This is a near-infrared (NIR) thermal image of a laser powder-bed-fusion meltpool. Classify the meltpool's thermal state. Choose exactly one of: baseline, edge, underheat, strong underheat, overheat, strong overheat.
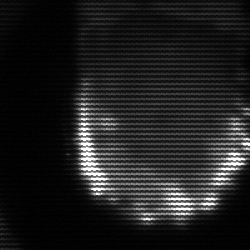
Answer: baseline